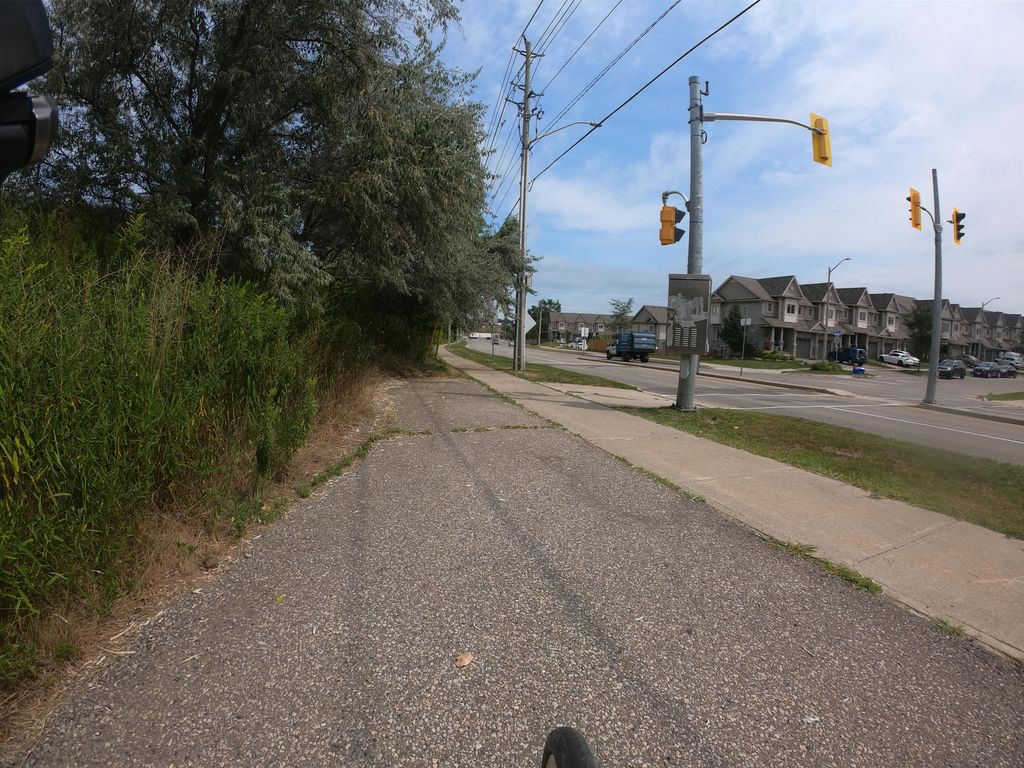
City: kitchener-waterloo